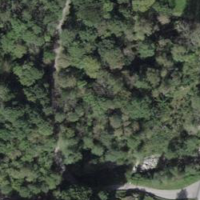
EUNIS habitat code: 41
Species observed at this site:
Salvia glutinosa